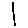
Label: line